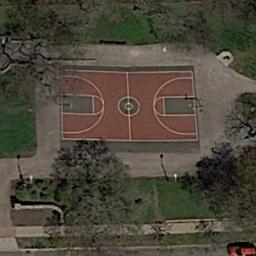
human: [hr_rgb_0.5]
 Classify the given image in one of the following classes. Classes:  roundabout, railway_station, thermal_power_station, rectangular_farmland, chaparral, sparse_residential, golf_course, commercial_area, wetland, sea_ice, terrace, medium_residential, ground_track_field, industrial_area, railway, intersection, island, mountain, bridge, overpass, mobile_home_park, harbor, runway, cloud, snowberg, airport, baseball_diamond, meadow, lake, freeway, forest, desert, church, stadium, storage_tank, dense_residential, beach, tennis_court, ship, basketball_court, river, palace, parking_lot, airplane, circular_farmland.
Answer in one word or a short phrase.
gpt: basketball_court